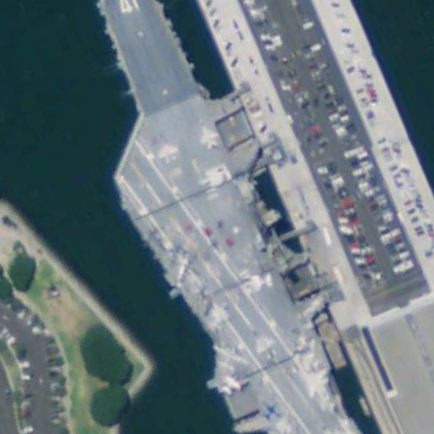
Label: aircraft_carrier